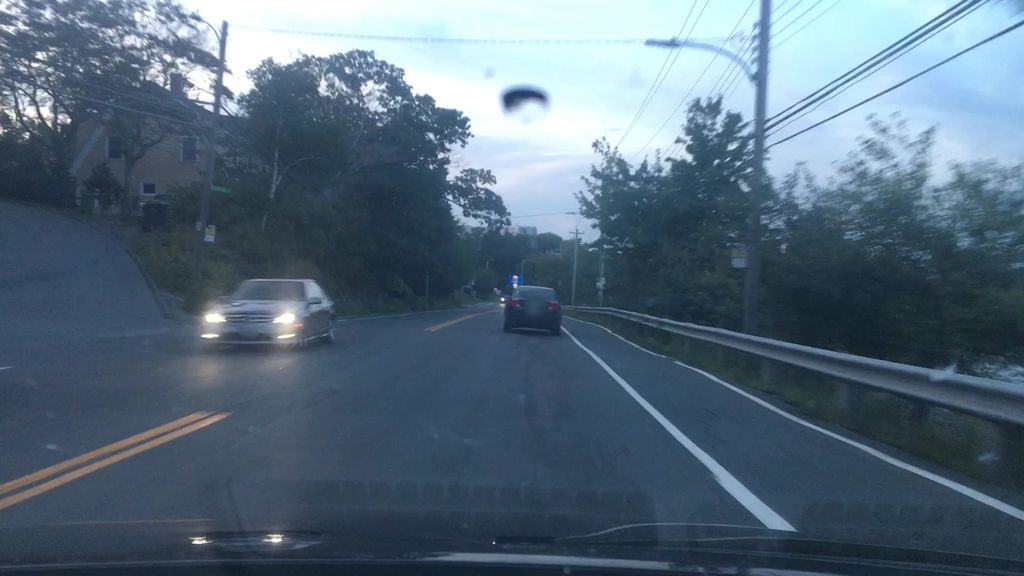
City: halifax